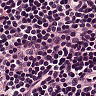
Metastatic tissue present: no